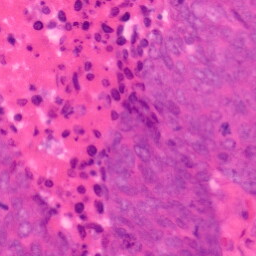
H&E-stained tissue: Colon